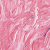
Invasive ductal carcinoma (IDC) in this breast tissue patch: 0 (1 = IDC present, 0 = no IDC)